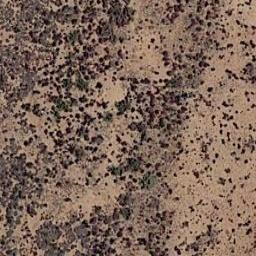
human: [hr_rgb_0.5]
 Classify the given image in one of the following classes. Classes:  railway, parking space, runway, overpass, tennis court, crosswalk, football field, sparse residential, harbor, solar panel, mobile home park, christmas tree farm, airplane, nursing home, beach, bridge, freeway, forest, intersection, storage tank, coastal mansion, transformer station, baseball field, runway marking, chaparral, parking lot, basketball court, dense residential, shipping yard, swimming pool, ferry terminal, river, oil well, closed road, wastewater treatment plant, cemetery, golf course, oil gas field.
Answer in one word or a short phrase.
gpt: chaparral